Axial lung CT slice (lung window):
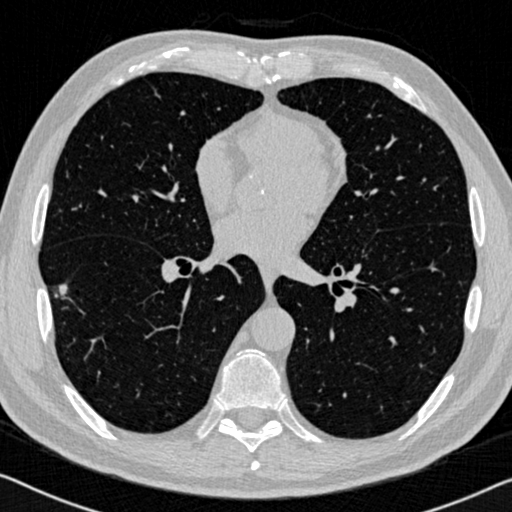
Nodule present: yes
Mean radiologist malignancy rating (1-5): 4.25